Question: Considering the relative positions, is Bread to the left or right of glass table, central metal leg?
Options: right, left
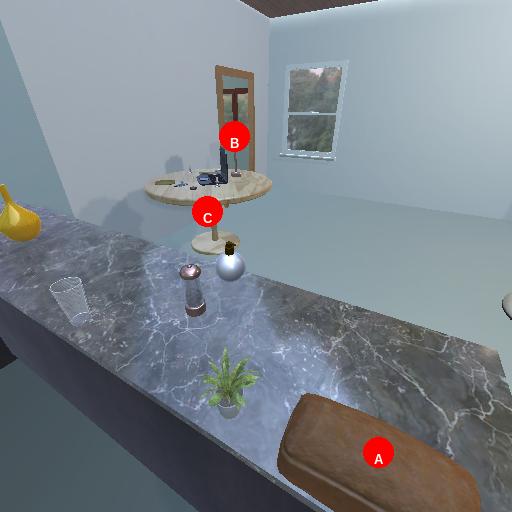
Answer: right